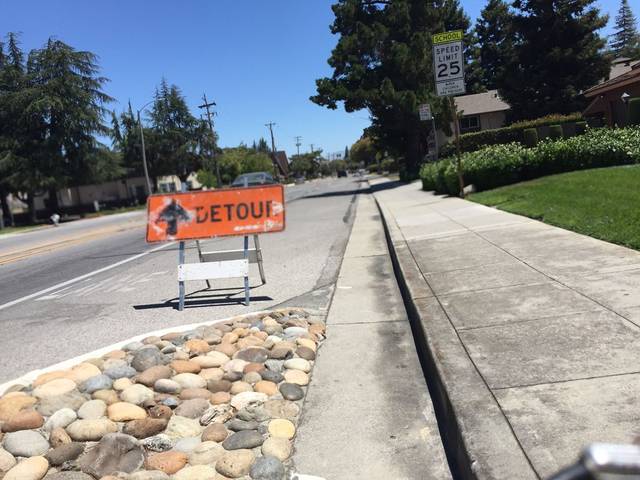
Region: United States
Coordinates: 37.368, -122.028